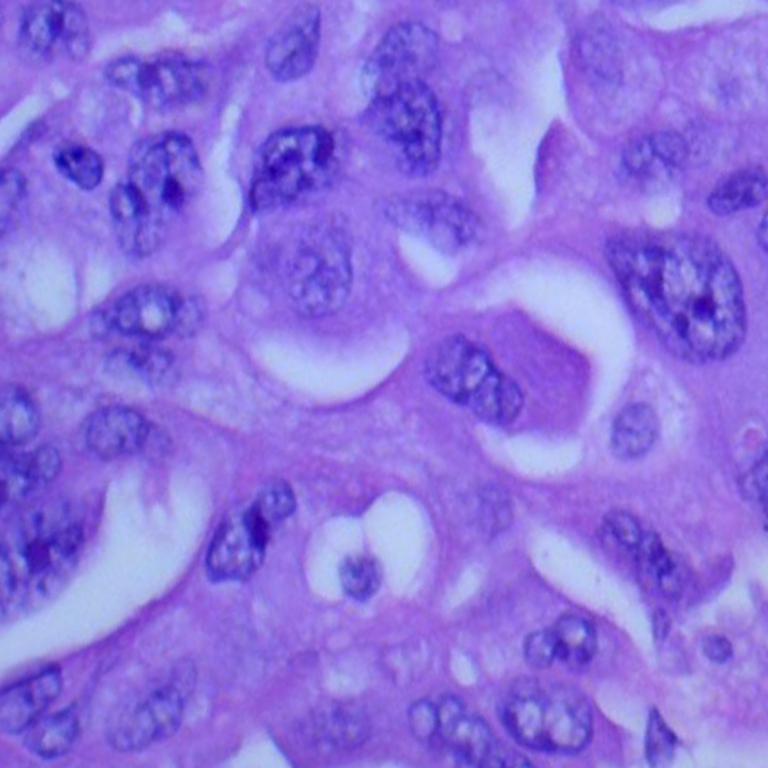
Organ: lung
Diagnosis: adenocarcinomas